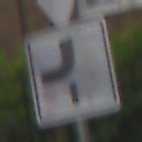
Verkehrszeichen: VerlaufVorfahrtsstrasse7
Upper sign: VorfahrtGewaehren
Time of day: MorningAfternoon
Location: Outdoor (Urban)
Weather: Overcast
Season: NotSpecified
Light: Natural